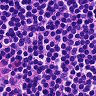
Metastatic tissue present: no